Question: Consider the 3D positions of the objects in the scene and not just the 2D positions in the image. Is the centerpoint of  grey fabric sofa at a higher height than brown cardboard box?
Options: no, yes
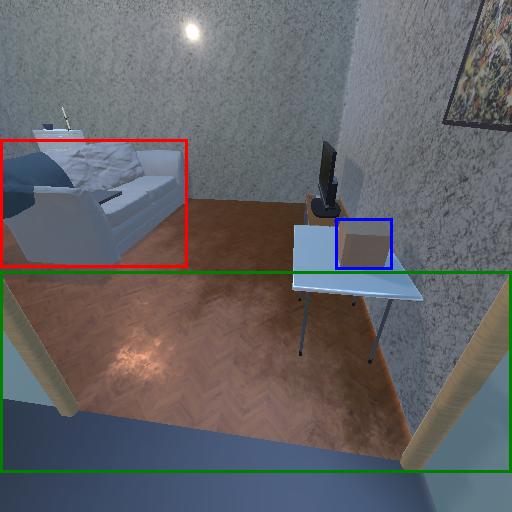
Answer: no